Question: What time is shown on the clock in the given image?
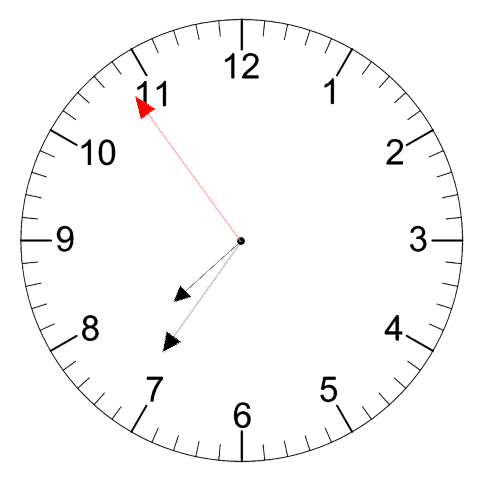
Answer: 07:35:54